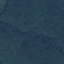
Land use / land cover: Forest